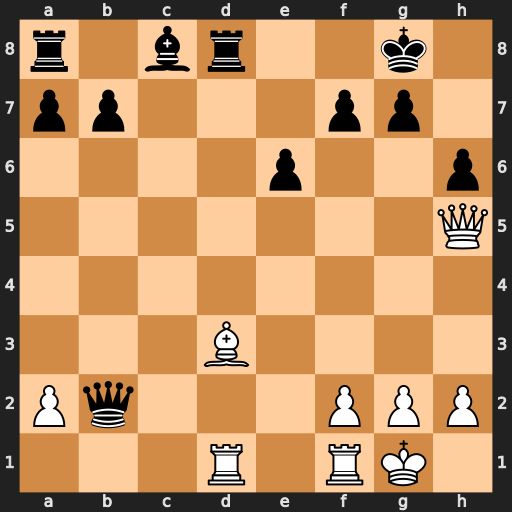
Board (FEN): r1br2k1/pp3pp1/4p2p/7Q/8/3B4/Pq3PPP/3R1RK1
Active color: w
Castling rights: -
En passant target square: -
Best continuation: Bh7+ Kxh7 Rxd8